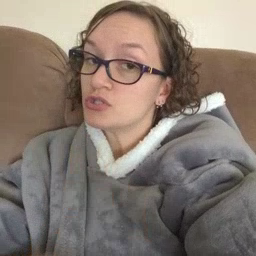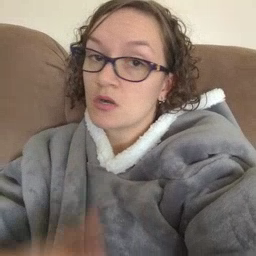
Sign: water